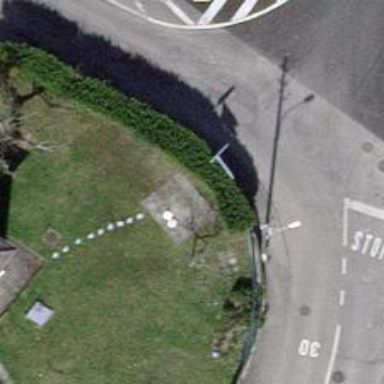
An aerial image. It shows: Hedge acting as barrier.